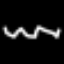
Label: squiggle